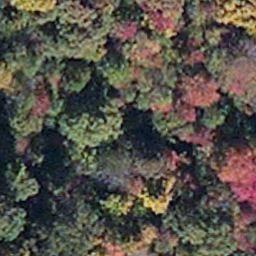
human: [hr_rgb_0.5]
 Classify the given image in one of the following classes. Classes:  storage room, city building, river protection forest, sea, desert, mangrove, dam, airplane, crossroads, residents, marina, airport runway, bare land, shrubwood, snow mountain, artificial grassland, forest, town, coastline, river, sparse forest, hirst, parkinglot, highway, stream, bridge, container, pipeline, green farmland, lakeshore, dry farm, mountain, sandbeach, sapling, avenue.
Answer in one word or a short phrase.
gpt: mangrove